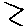
Label: zigzag